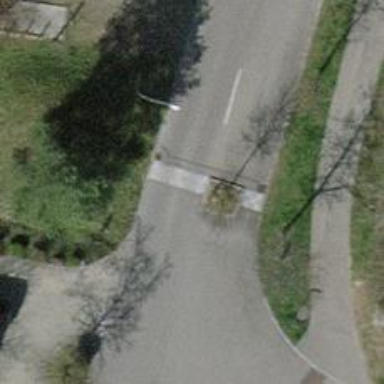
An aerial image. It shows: Table-style traffic calming feature.